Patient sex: M
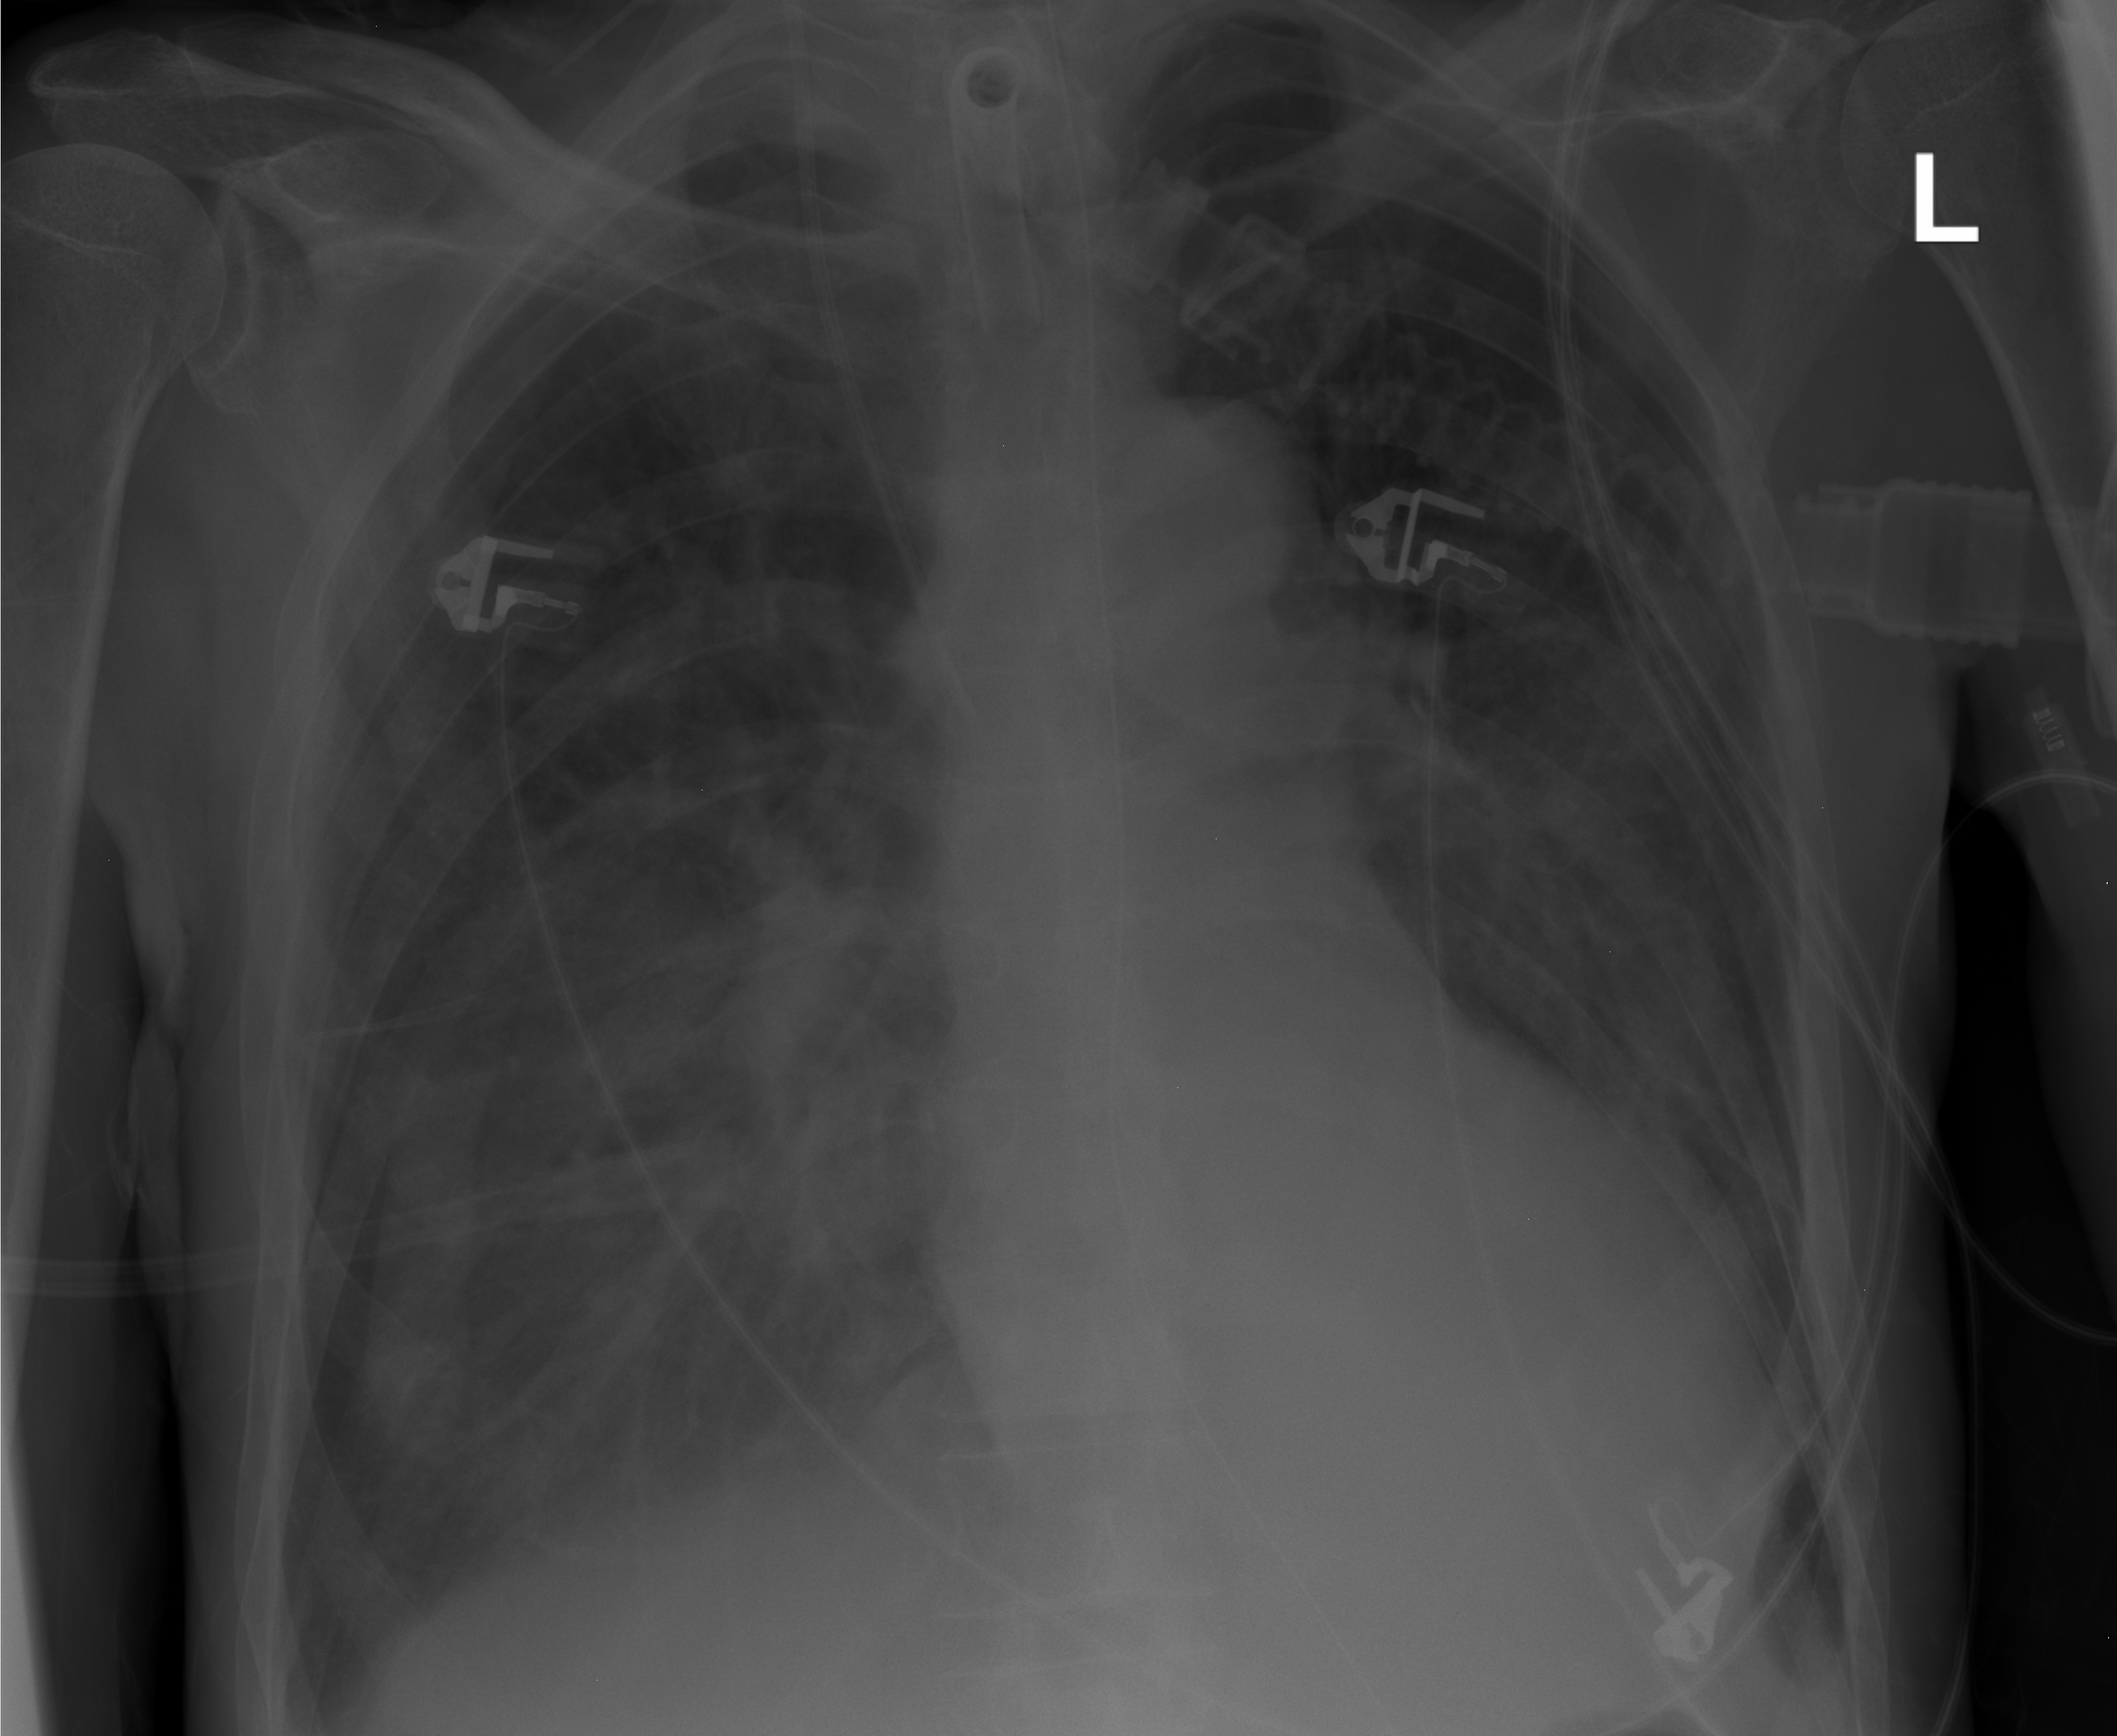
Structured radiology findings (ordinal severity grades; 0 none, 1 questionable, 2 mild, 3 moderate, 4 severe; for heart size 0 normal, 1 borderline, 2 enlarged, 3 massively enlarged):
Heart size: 2
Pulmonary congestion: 1
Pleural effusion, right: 2
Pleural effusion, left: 0
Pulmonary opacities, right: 2
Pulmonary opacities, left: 1
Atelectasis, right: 2
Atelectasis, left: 1